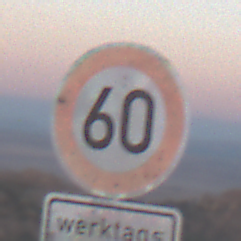
Verkehrszeichen: Geschwindigkeit60
Zusatzzeichen unten: ZeitangabenMitBeschraenkungAufWochentage7
Umgebung: Outdoor, Nature
Tageszeit: SunriseSunset
Wetter: Clear
Licht: Natural
Jahreszeit: NotSpecified
Kontrast: LowContrast